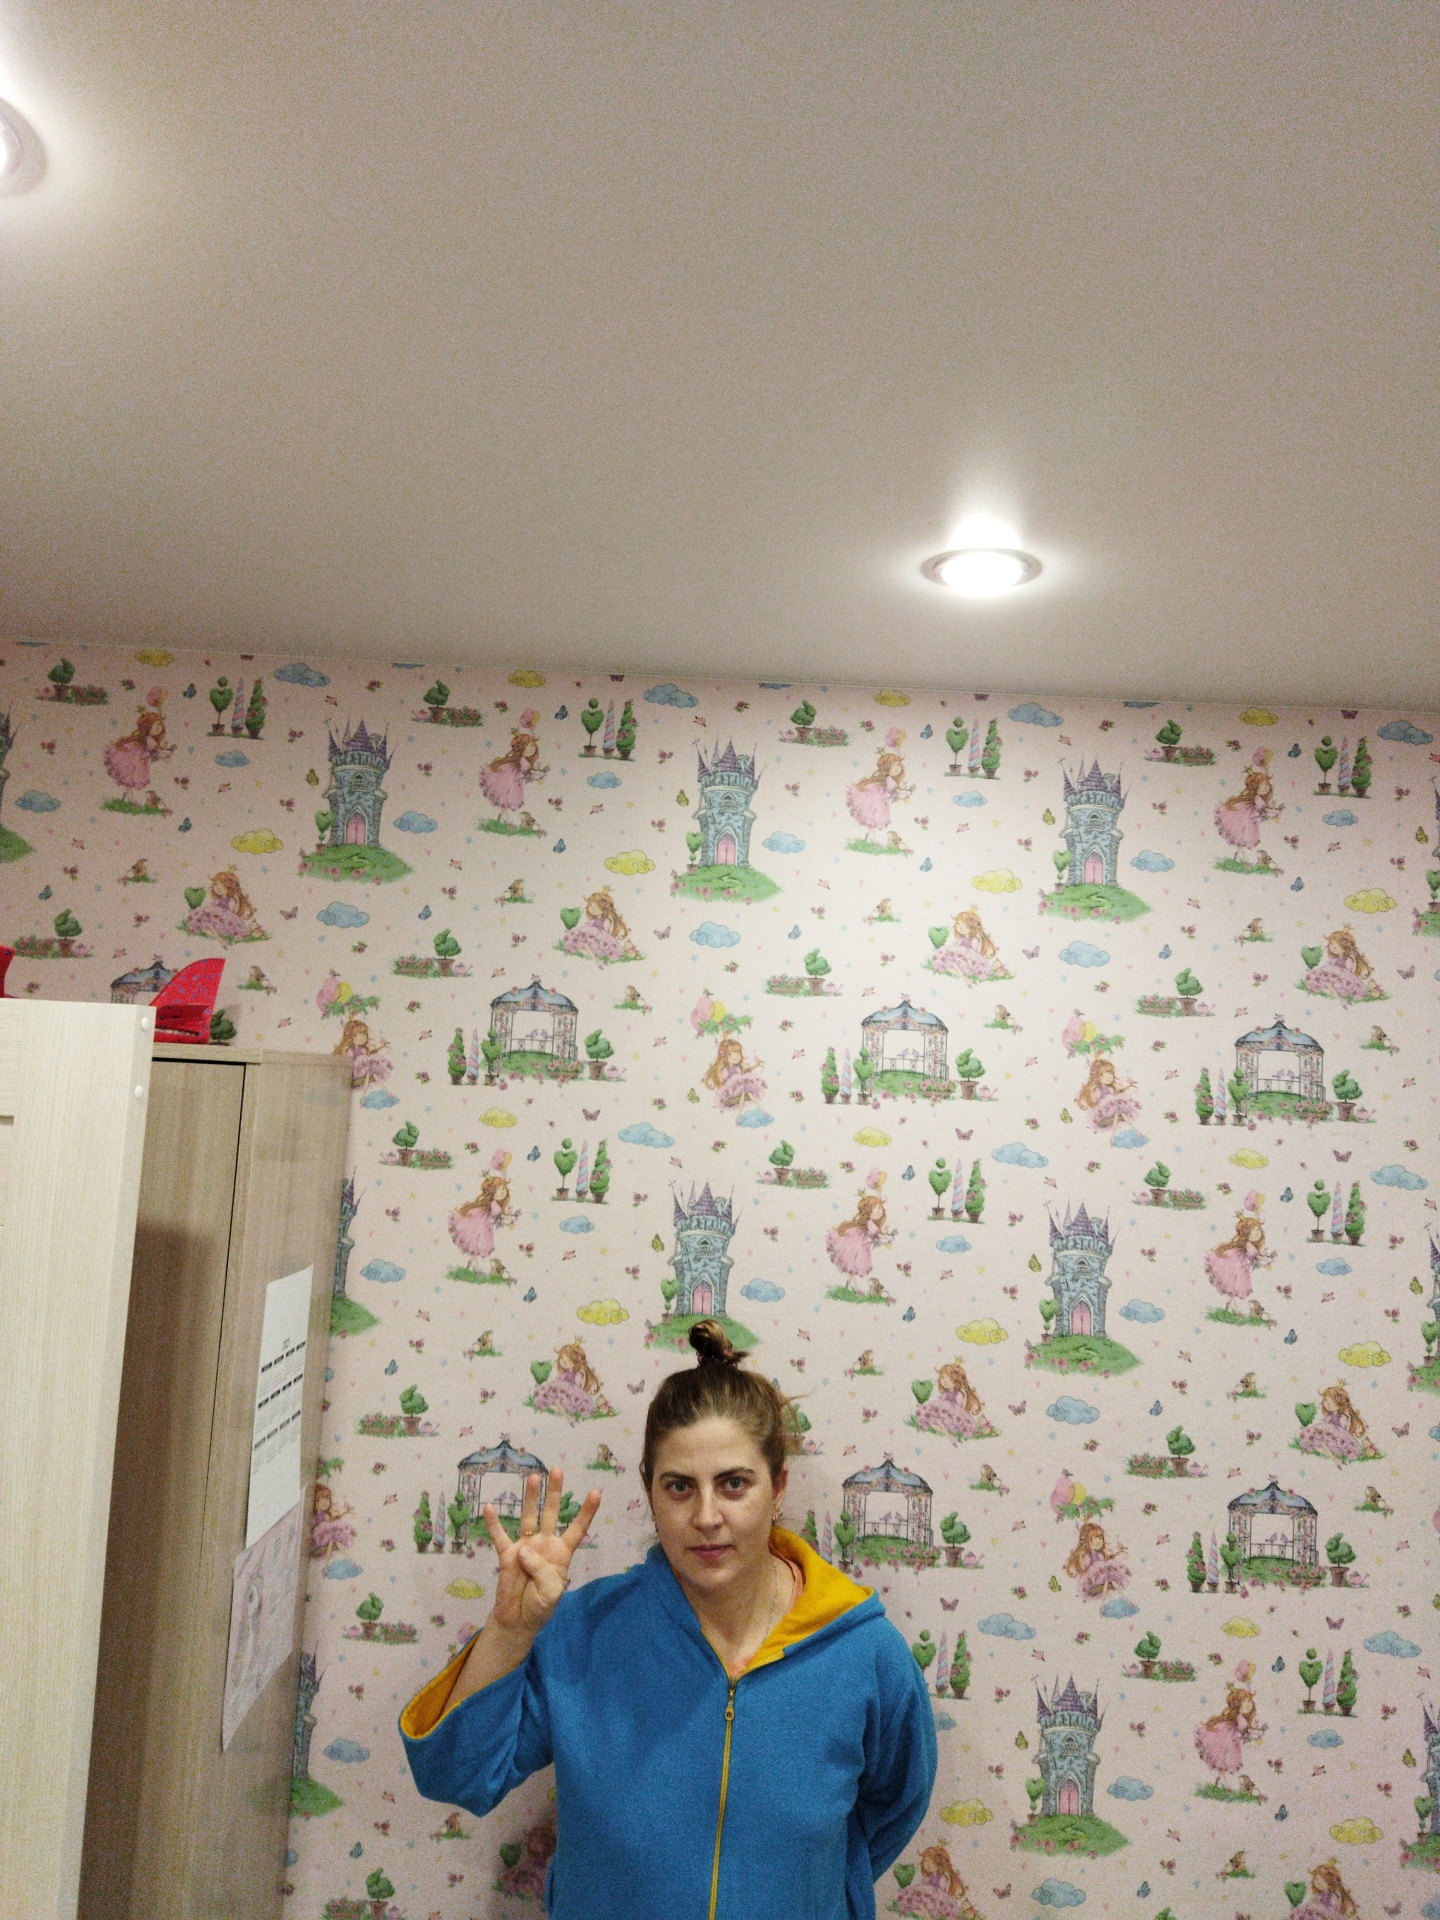
Label: noise